Question: I wrote a program that collects at least 500 Wikipedia pages and links from these pages to other Wikipedia pages. It collects word frequencies from each webpage in order to determine the cost between two vertices(webpages) in a graph.
I am now trying to create a second program. I'm creating a GUI in NeatBeans using where the user can select two webpages and then graphically see the shortest path between them. I am not sure how to visually display the graph. I have been looking into using <URL> but neither seem to be capable of creating the kind of graph that I want.
Here is an example of what I am trying to create:

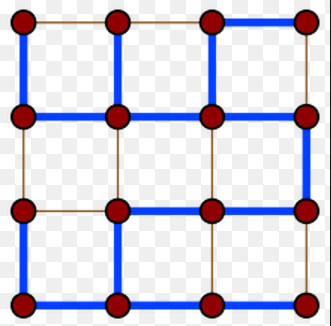
Answer: I made something using only custom painting. If you do not know how to use cutom painting, the tutorial is a good place to start, see <URL>.

'''
public class Example extends JPanel {
final static int GRID_SIZE = 4;
final static int CELL_SIZE = 150;
final static int CIRCLE_RAD = 20;
final static int HALF_CIRCLE_WIDTH = 4;
final static Color BACKGROUND = Color.WHITE;
final static Color CIRCLE_FILL = new Color(185, 42, 42);
final static Color CIRCLE_EDGE = Color.BLACK;
final static Color LINK_FILL = Color.BLUE;
final static Color NOLINK_FILL = new Color(150, 75, 0);
final static BasicStroke LINK_STROKE = new BasicStroke(10);
final static BasicStroke NOLINK_STROKE = new BasicStroke(2);
final static BasicStroke CIRCLE_STROKE = new BasicStroke(HALF_CIRCLE_WIDTH);
boolean[][][] links = new boolean[GRID_SIZE][GRID_SIZE][2];
Example() {
setBackground(BACKGROUND);
Random rand = new Random();
for (int i = 0; i < GRID_SIZE; i++) {
for (int j = 0; j < GRID_SIZE; j++) {
links[i][j][0] = rand.nextBoolean(); // isLinkingtoRight
links[i][j][1] = rand.nextBoolean(); // isLinkingtoDown
}
}
}
@Override
public Dimension getPreferredSize() {
int dim = CIRCLE_RAD * 2 + CELL_SIZE * (GRID_SIZE - 1) + HALF_CIRCLE_WIDTH * 2;
return new Dimension(dim, dim);
}
@Override
protected void paintComponent(Graphics g) {
super.paintComponent(g);
Graphics2D g2d = (Graphics2D) g;
for (int i = 0; i < GRID_SIZE; i++) {
for (int j = 0; j < GRID_SIZE; j++) {
if (j != GRID_SIZE - 1) {
if (links[i][j][0]) {
g2d.setColor(LINK_FILL);
g2d.setStroke(LINK_STROKE);
}
else {
g2d.setColor(NOLINK_FILL);
g2d.setStroke(NOLINK_STROKE);
}
g2d.drawLine(i * CELL_SIZE + CIRCLE_RAD + HALF_CIRCLE_WIDTH, j * CELL_SIZE + CIRCLE_RAD + HALF_CIRCLE_WIDTH,
i * CELL_SIZE + CIRCLE_RAD + HALF_CIRCLE_WIDTH, (j + 1) * CELL_SIZE + CIRCLE_RAD + HALF_CIRCLE_WIDTH);
}
if (i != GRID_SIZE - 1) {
if (links[i][j][1]) {
g2d.setColor(LINK_FILL);
g2d.setStroke(LINK_STROKE);
}
else {
g2d.setColor(NOLINK_FILL);
g2d.setStroke(NOLINK_STROKE);
}
g2d.drawLine(i * CELL_SIZE + CIRCLE_RAD + HALF_CIRCLE_WIDTH, j * CELL_SIZE + CIRCLE_RAD + HALF_CIRCLE_WIDTH,
(i + 1) * CELL_SIZE + CIRCLE_RAD + HALF_CIRCLE_WIDTH, j * CELL_SIZE + CIRCLE_RAD + HALF_CIRCLE_WIDTH);
}
}
}
g2d.setRenderingHint(RenderingHints.KEY_ANTIALIASING, RenderingHints.VALUE_ANTIALIAS_ON);
g2d.setStroke(CIRCLE_STROKE);
for (int i = 0; i < GRID_SIZE; i++) {
for (int j = 0; j < GRID_SIZE; j++) {
g2d.setColor(CIRCLE_FILL);
g2d.fillOval(i * CELL_SIZE + HALF_CIRCLE_WIDTH, j * CELL_SIZE + HALF_CIRCLE_WIDTH, CIRCLE_RAD * 2, CIRCLE_RAD * 2);
g2d.setColor(CIRCLE_EDGE);
g2d.drawOval(i * CELL_SIZE + HALF_CIRCLE_WIDTH, j * CELL_SIZE + HALF_CIRCLE_WIDTH, CIRCLE_RAD * 2, CIRCLE_RAD * 2);
}
}
}
public static void main(String[] args) {
JFrame frame = new JFrame();
frame.add(new Example());
frame.setDefaultCloseOperation(JFrame.EXIT_ON_CLOSE);
frame.pack();
frame.setVisible(true);
}
}
'''
- - - -